Field crop: tomato
Growth stage: 2
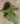
Species: solanum